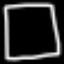
Label: square